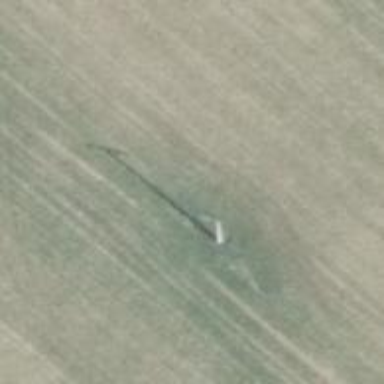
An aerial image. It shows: Power pole.